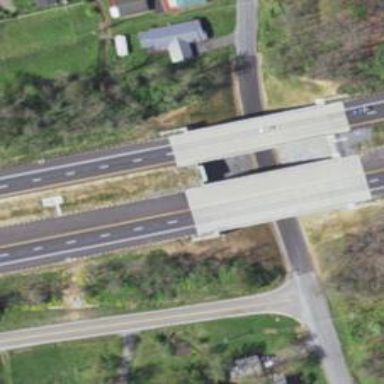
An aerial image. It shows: Bridge over motorway.